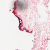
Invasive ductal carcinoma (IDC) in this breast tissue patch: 0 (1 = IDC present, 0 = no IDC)